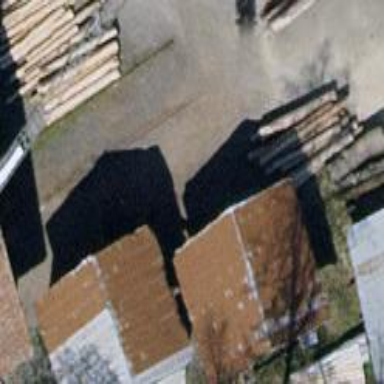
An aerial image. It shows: Shed.